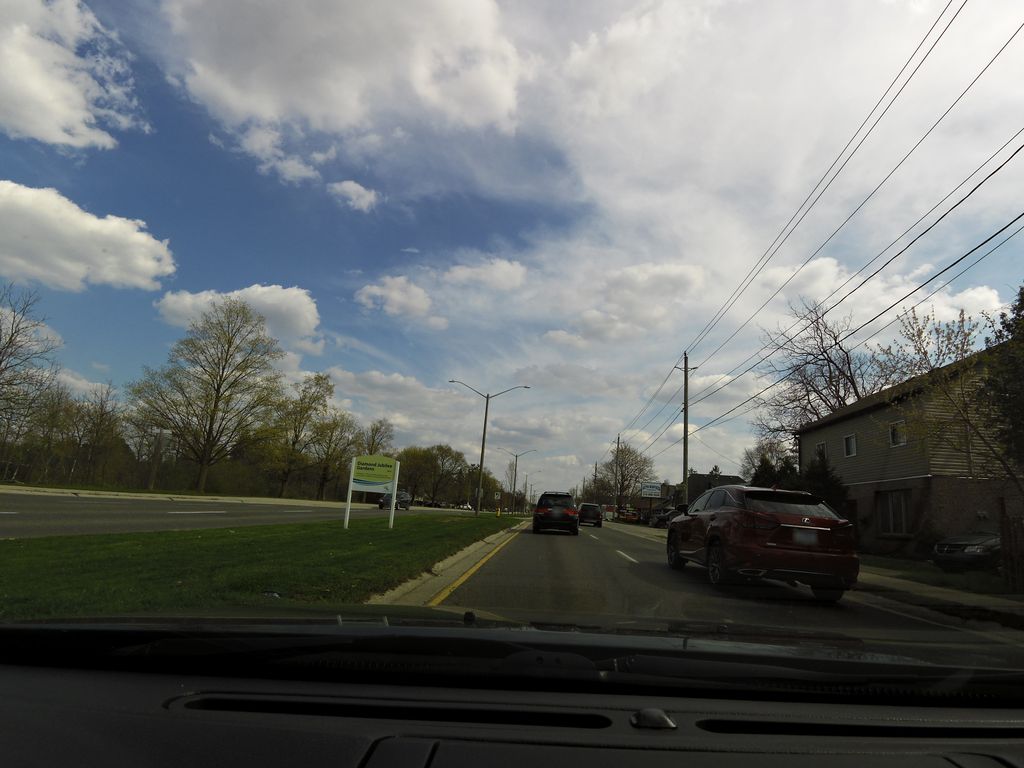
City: kitchener-waterloo